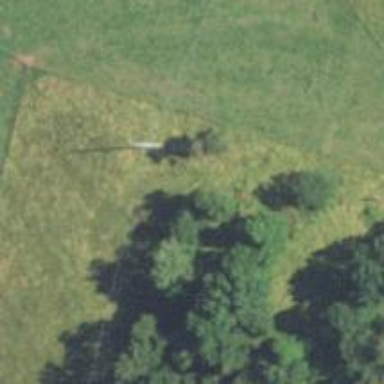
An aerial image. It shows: Power pole.